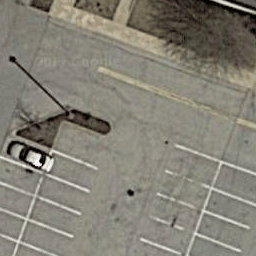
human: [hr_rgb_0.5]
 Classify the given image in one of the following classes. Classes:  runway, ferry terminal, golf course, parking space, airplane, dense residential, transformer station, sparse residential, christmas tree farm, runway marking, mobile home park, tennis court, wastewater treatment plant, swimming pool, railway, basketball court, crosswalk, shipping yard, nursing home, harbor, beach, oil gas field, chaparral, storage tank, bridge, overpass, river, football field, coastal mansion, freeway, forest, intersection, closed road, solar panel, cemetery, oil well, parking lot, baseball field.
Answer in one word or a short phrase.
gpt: parking space